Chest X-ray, PA view. Patient: 50 years old, sex F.
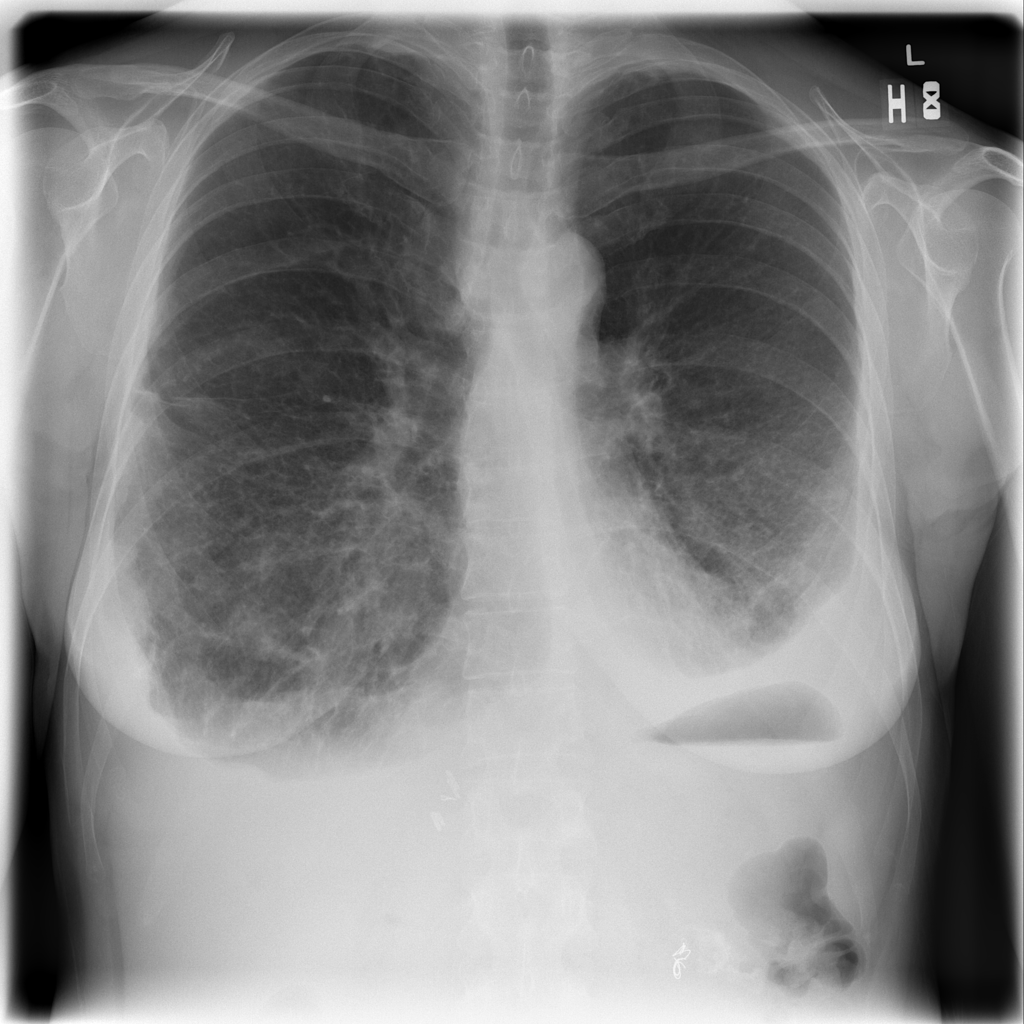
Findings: Effusion